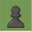
Piece: bP